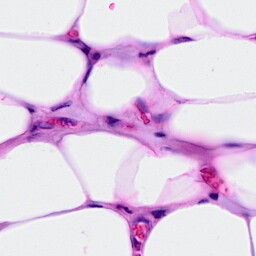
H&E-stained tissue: Breast